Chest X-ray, PA view. Patient: 70 years old, sex F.
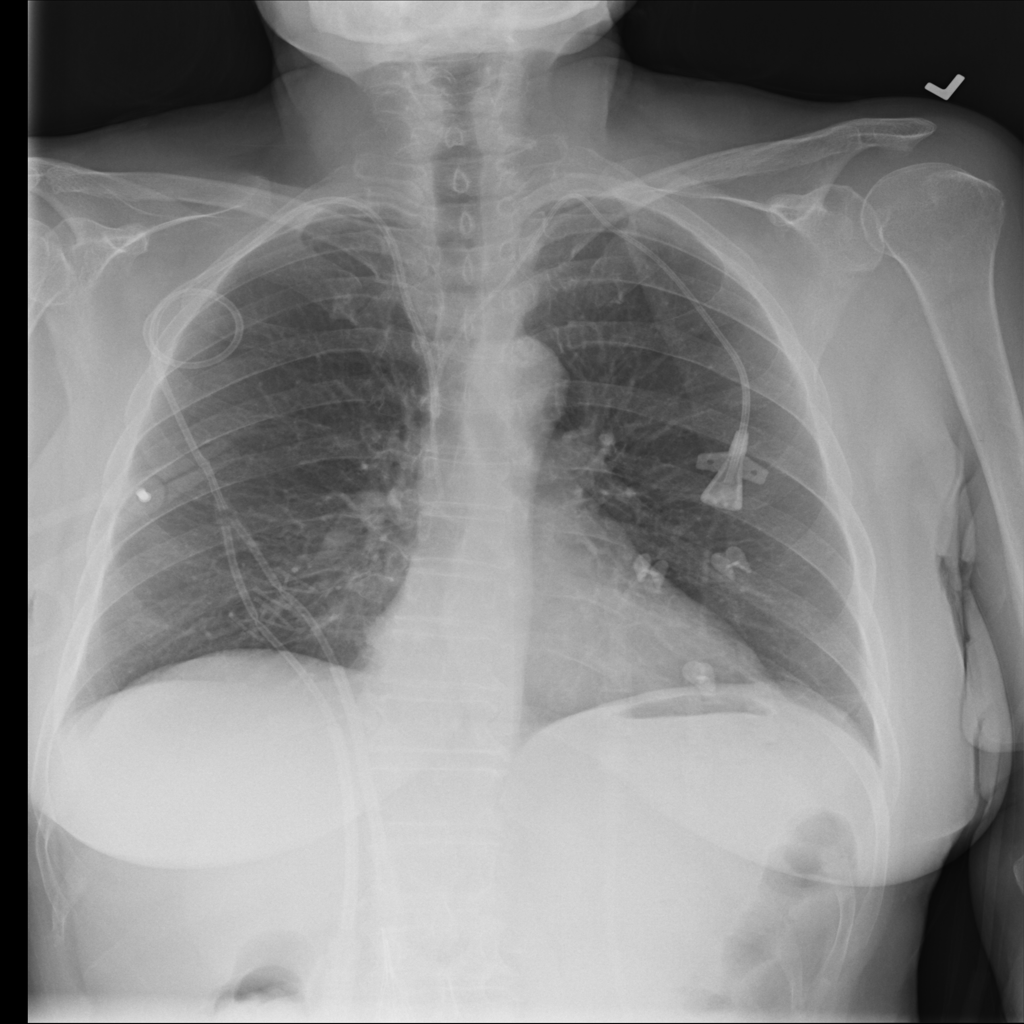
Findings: Atelectasis